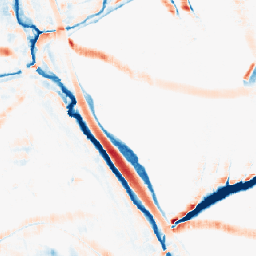
Category: morphological
Decomposition family: morphological_square
Decomposition parameters: operation: average
size: 15
Upsampling method: nearest
Upsampling parameters: scale: 4
Upsampling scale: 4